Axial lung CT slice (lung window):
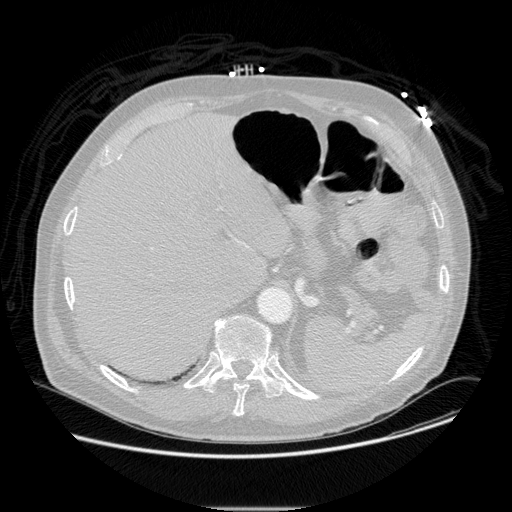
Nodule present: no